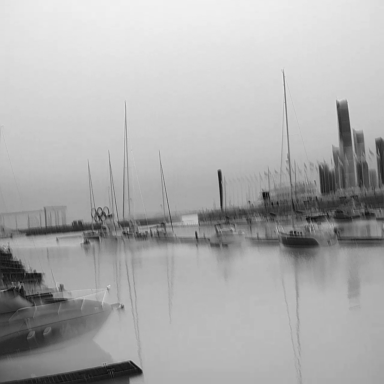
There are six objects shown in the infrared image, including two canoes, and four sailboats.